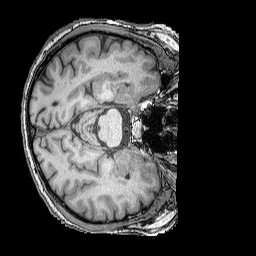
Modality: T1w
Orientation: axial
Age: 68
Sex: male
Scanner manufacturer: siemens
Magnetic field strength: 3 T
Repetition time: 2.25 s
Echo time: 0.00411 s